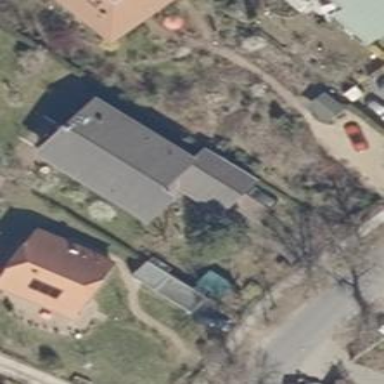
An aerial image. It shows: Simple and straightforward house.